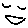
Label: smiley face